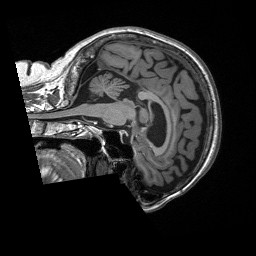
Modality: T1w
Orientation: sagittal
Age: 64
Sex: female
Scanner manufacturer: siemens
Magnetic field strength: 3 T
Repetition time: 2.4 s
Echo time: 0.00226 s